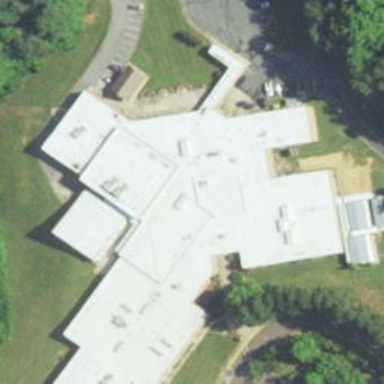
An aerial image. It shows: School.